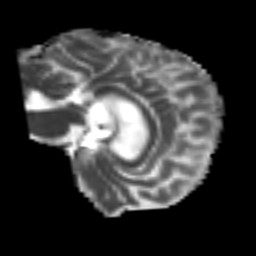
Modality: MD
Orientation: sagittal
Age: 71
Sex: male
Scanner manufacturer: siemens
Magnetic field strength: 3 T
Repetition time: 4.999 s
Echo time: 0.07946 s